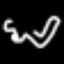
Label: squiggle